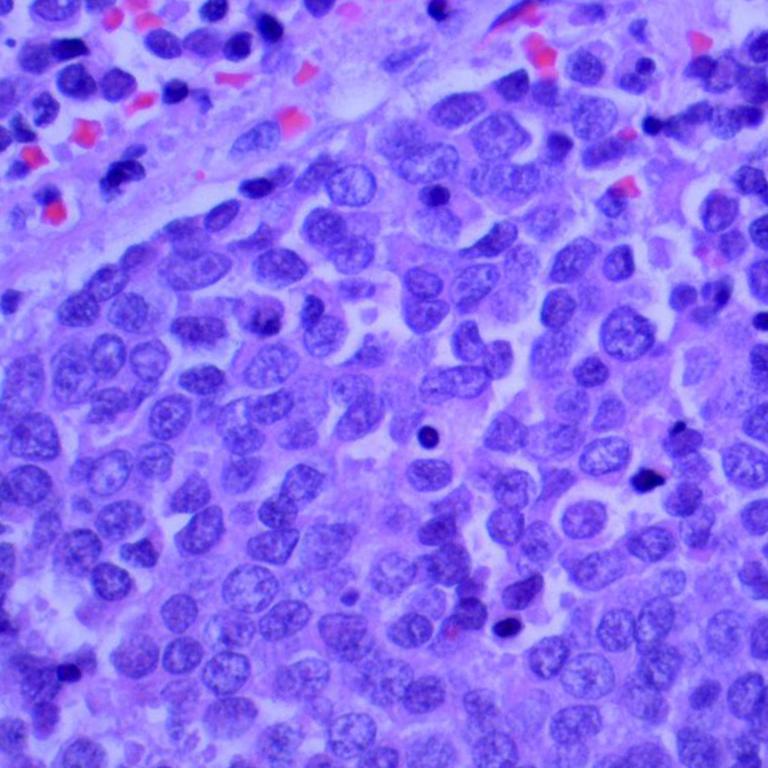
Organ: lung
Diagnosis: squamous carcinomas